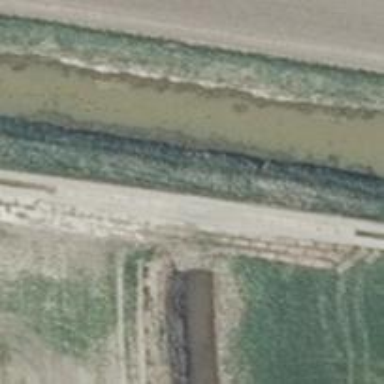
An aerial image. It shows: Culvert tunnel.